Question: I am new to iOS programming, and the language I'm using is Swift in Xcode 6.0.1. I am currently implementing a chat functionality in my app. I have used web socket to send/receive messages from server and it's working fine. The problem I am having is displaying the sent/received messages.
I created a UIViewController with a table view, a textfield and button to send messages. I have applied all the necessary constraints to fit auto-layout, and implemented the required delegates. Every time a user sends/receives a message, a new message string is added to the data source (array of strings), and then I call:
'''
self.tableView.reloadData
'''
The table consists of custom cells with an image and a label inside a view. It's working fine for a few send/receive, but after some time, the table view messes up and only the images inside the custom cells remain, as shown in this image
This is my code for cellForRowAtIndexPath:
'''
func tableView(tableView: UITableView,cellForRowAtIndexPath indexPath: NSIndexPath) -> UITableViewCell
{
var cell: customMessageCell = self.tableView.dequeueReusableCellWithIdentifier(cellIdentifier ,forIndexPath: indexPath) as customMessageCell
if(messages[indexPath.row].contains("Fiona")){
cell.myAvatar.hidden = true
cell.myMessage.hidden = true
cell.myMessageBubble.hidden = true
cell.yourMessage.text = messages[indexPath.row]
cell.yourAvatar.hidden = false
}else{
cell.yourAvatar.hidden = true
cell.yourMessage.hidden = true
cell.yourMessageBubble.hidden = true
cell.myMessage.text = messages[indexPath.row]
cell.myAvatar.hidden = false
}
cell.selectionStyle = UITableViewCellSelectionStyle.None
return cell
}
'''
I have checked that the message array is actually incrementing, but when I do a reload data in the table view, the issue arises. How do I fix this? Is this a better way to insert a new cell in the table instead of (add to data source + table reload)? Thanks!
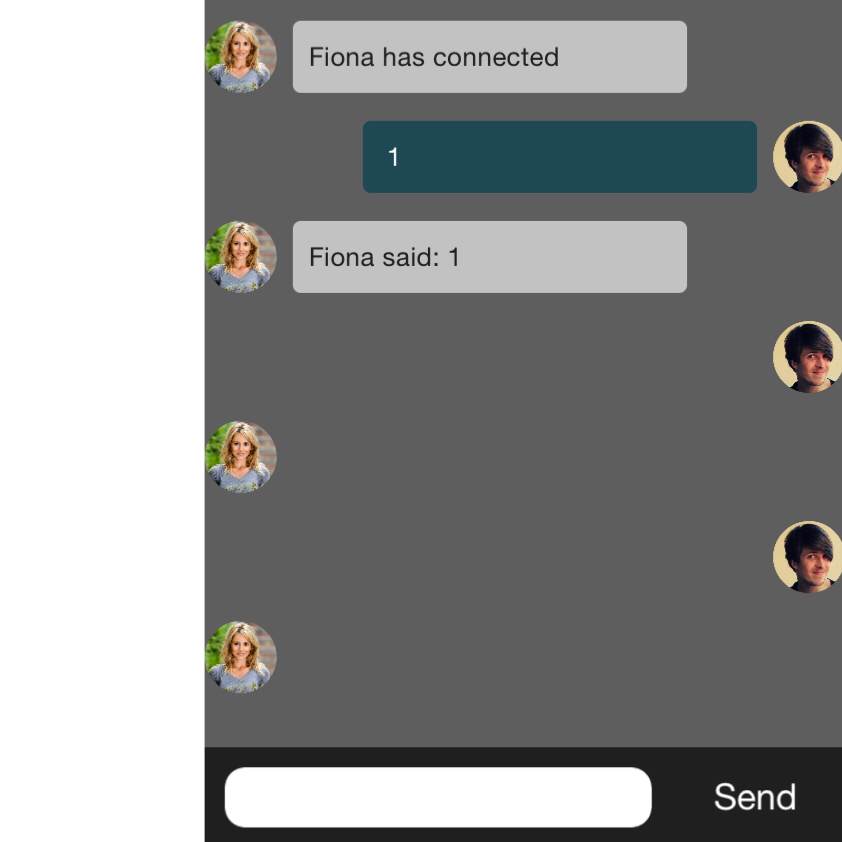
Answer: When a cell is reused you need to completely reset the properties appropriately. Your code hides the message and bubble but doesn't unhide them, so a cell that was previously used for an 'outgoing' message may be reused for an 'incoming' message and the message/bubble will be hidden.
'''
func tableView(tableView: UITableView,cellForRowAtIndexPath indexPath: NSIndexPath) -> UITableViewCell
{
var cell: customMessageCell = self.tableView.dequeueReusableCellWithIdentifier(cellIdentifier ,forIndexPath: indexPath) as customMessageCell
if(messages[indexPath.row].contains("Fiona")){
cell.myAvatar.hidden = true
cell.myMessage.hidden = true
cell.myMessageBubble.hidden = true
cell.yourMessage.text = messages[indexPath.row]
cell.yourAvatar.hidden = false
cell.yourMessageBubble.hidden = false
cell.yourMessage.hidden = false;
}else{
cell.yourAvatar.hidden = true
cell.yourMessage.hidden = true
cell.yourMessageBubble.hidden = true
cell.myMessage.text = messages[indexPath.row]
cell.myAvatar.hidden = false
cell.myMessageBubble.hidden = false
cell.myMessage.hidden = false
}
cell.selectionStyle = UITableViewCellSelectionStyle.None
return cell
}
'''